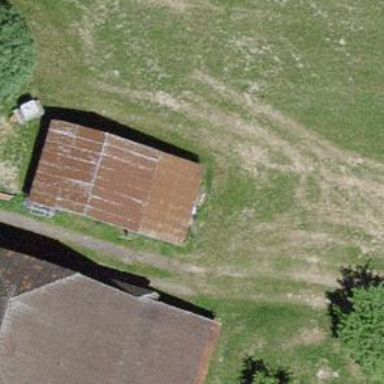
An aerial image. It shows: Shed building.